Question: this is image obvious the problem.

my login function in api
'''
public async Task<object> Login([FromBody] LoginDto model)
{
var user = _context.Users.FirstOrDefault(x => x.Email == model.Email || x.UserName == model.Email);
var result = await _signInManager.PasswordSignInAsync(user.UserName, model.Password, model.RememberMe, false);
var IsAuthenticate = User.Identity.IsAuthenticated;
await _signInManager.SignInAsync(user, model.RememberMe);
if (result.Succeeded)
{
var appUser = _userManager.Users.SingleOrDefault(r => r.Email == model.Email);
return await GenerateJwtToken(model.Email, appUser);
}
return BadRequest("INVALID_LOGIN_ATTEMPT");
}
'''
my login function in mvc with consume api
_client.LoginAsync() is static function to consume api for login
'''
public async Task<IActionResult> Login(LoginDto model, string returnUrl = null)
{
ViewData["ReturnUrl"] = returnUrl;
if (ModelState.IsValid)
{
try
{
await _client.LoginAsync<LoginDto>(new Uri(_appSettings.WebApiBaseUrl + "Account/Login"), model);
ApplicationManager.SetMessageToUser("tm tsjyl ldkhwl bmjH");
await _signInManager.PasswordSignInAsync(model.Email, model.Password, model.RememberMe, false);
return Redirect("/" + returnUrl);
}
catch
{
}
}
ApplicationManager.SetMessageToUser("t'kd mn sm lmstkhdm wklm@ lmrwr");
// If we got this far, something failed, redisplay form
return View(model);
}
'''
_client.LoginAsync() is function to consume api for login
'''
public async Task<string> LoginAsync<T>(Uri requestUrl, T content)
{
addHeaders();
var response = await _httpClient.PostAsync(requestUrl.ToString(), CreateHttpContent<T>(content));
string st = response.Content.ReadAsStringAsync().Result;
response.EnsureSuccessStatusCode();
var data = await response.Content.ReadAsStringAsync();
return (string)data;
}
'''
my configuration for services
'''
public void ConfigureServices(IServiceCollection services)
{
services.AddSession(options => {
options.IdleTimeout = TimeSpan.FromMinutes(60);
});
services.Configure<AppSettings>(Configuration.GetSection("AppSettings"));
services.AddDbContext<ApplicationDbContext>(opt =>
opt.UseSqlServer("Data Source=.;Initial Catalog=ECommerceWebDb;Integrated Security=True"));
services.AddIdentity<IdentityUser, IdentityRole>(options =>
{
options.Password.RequireNonAlphanumeric = false;
options.Password.RequiredLength = 8;
options.User.RequireUniqueEmail = true;
})
.AddEntityFrameworkStores<ApplicationDbContext>()
.AddDefaultTokenProviders();
services.AddControllers();
services.AddCors();
services.AddMvc();
services.AddControllersWithViews();
services.AddRazorPages();
var appSettingsSection = Configuration.GetSection("AppSettings");
services.Configure<AppSettings>(appSettingsSection);
// configure jwt authentication
var appSettings = appSettingsSection.Get<AppSettings>();
var key = Encoding.ASCII.GetBytes(appSettings.Secret);
services.AddAuthentication(x =>
{
x.DefaultAuthenticateScheme = JwtBearerDefaults.AuthenticationScheme;
x.DefaultChallengeScheme = JwtBearerDefaults.AuthenticationScheme;
})
.AddJwtBearer(x =>
{
x.RequireHttpsMetadata = false;
x.SaveToken = true;
x.TokenValidationParameters = new TokenValidationParameters
{
ValidateIssuerSigningKey = true,
IssuerSigningKey = new SymmetricSecurityKey(key),
ValidateIssuer = false,
ValidateAudience = false
};
});
}
// This method gets called by the runtime. Use this method to configure the HTTP request pipeline.
public void Configure(IApplicationBuilder app, IWebHostEnvironment env)
{
if (env.IsDevelopment())
{
app.UseDeveloperExceptionPage();
}
else
{
app.UseExceptionHandler("/Home/Error");
// The default HSTS value is 30 days. You may want to change this for production scenarios, see https://aka.ms/aspnetcore-hsts.
app.UseHsts();
}
app.UseHttpsRedirection();
app.UseStaticFiles();
app.UseRouting();
app.UseCors();
app.UseAuthentication();
app.UseAuthorization();
app.UseEndpoints(endpoints =>
{
endpoints.MapControllerRoute(
name: "default",
pattern: "{controller=Home}/{action=Index}/{id?}");
endpoints.MapAreaControllerRoute(
name: "areas", "areas",
pattern: "{area:exists}/{controller=Home}/{action=Index}/{id?}");
endpoints.MapRazorPages();
});
}
'''
i really complicated with this error
i think this every thing if you want more to help me please tell me.
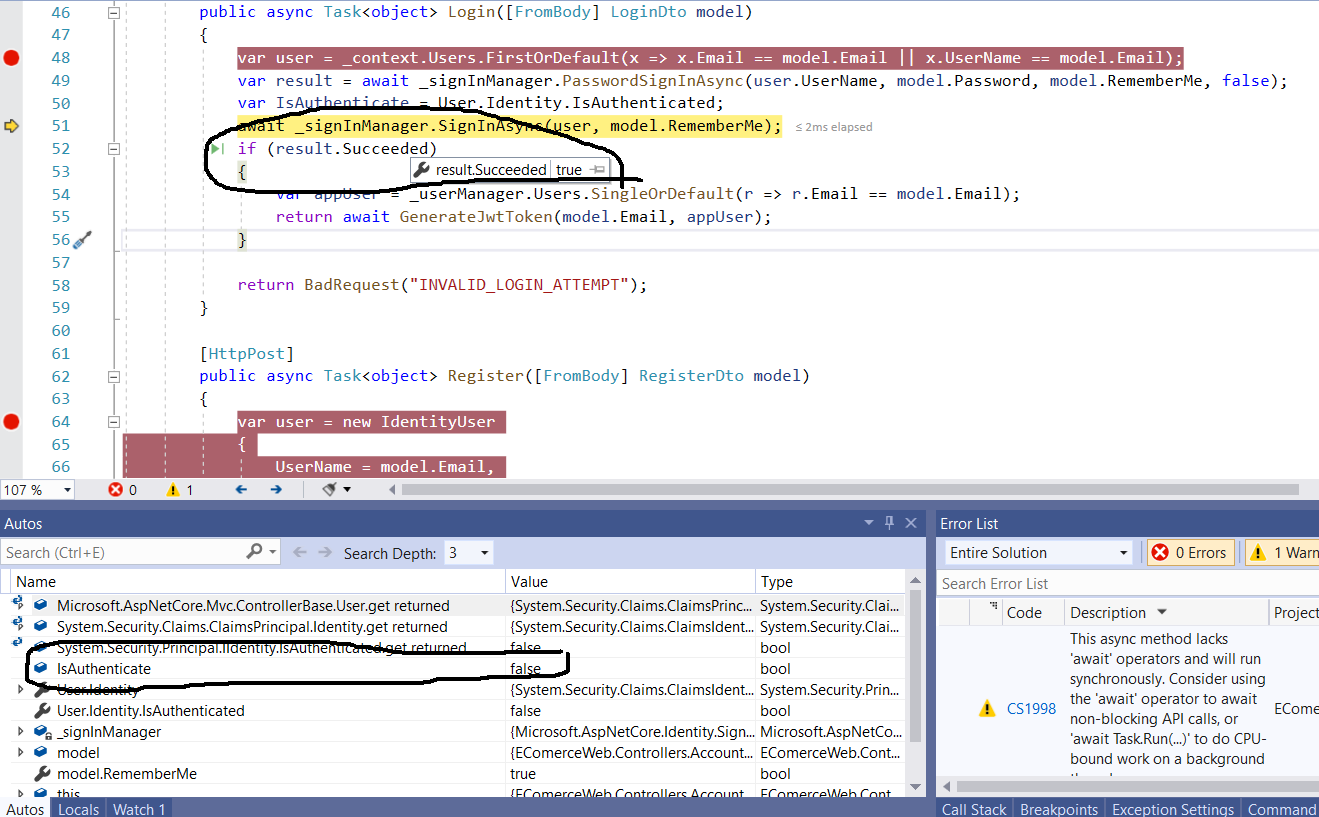
Answer: i found the solve
if you face same problem JWT did not support cookie with token together so you must remove
'''
x.DefaultAuthenticateScheme = JwtBearerDefaults.AuthenticationScheme;
x.DefaultChallengeScheme = JwtBearerDefaults.AuthenticationScheme;
'''
from 'services.AddAuthentication'
'''
services.AddAuthentication(x =>
{
})
.AddJwtBearer(x =>
{
x.RequireHttpsMetadata = false;
x.SaveToken = true;
x.TokenValidationParameters = new TokenValidationParameters
{
ValidateIssuerSigningKey = true,
IssuerSigningKey = new SymmetricSecurityKey(key),
ValidateIssuer = false,
ValidateAudience = false
};
});
'''
when you need to authorize any action by token you can use this attribute
'''
[Authorize(AuthenticationSchemes = JwtBearerDefaults.AuthenticationScheme)]
'''
to any actions.
when you need to authorize any action by cookie you need to add
'''
[Authorize]
'''